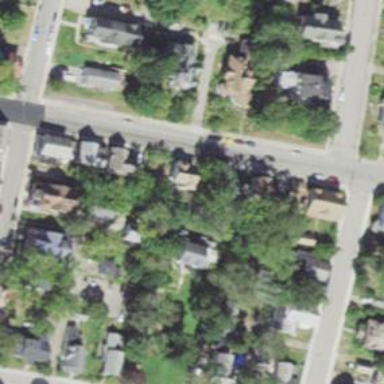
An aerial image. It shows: Residential driveway.